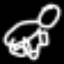
Label: frog